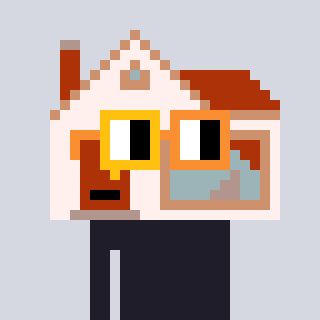
a pixel art character with square yellow and orange glasses, a house-shaped head and a hotbrown-colored body on a cool background